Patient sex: M
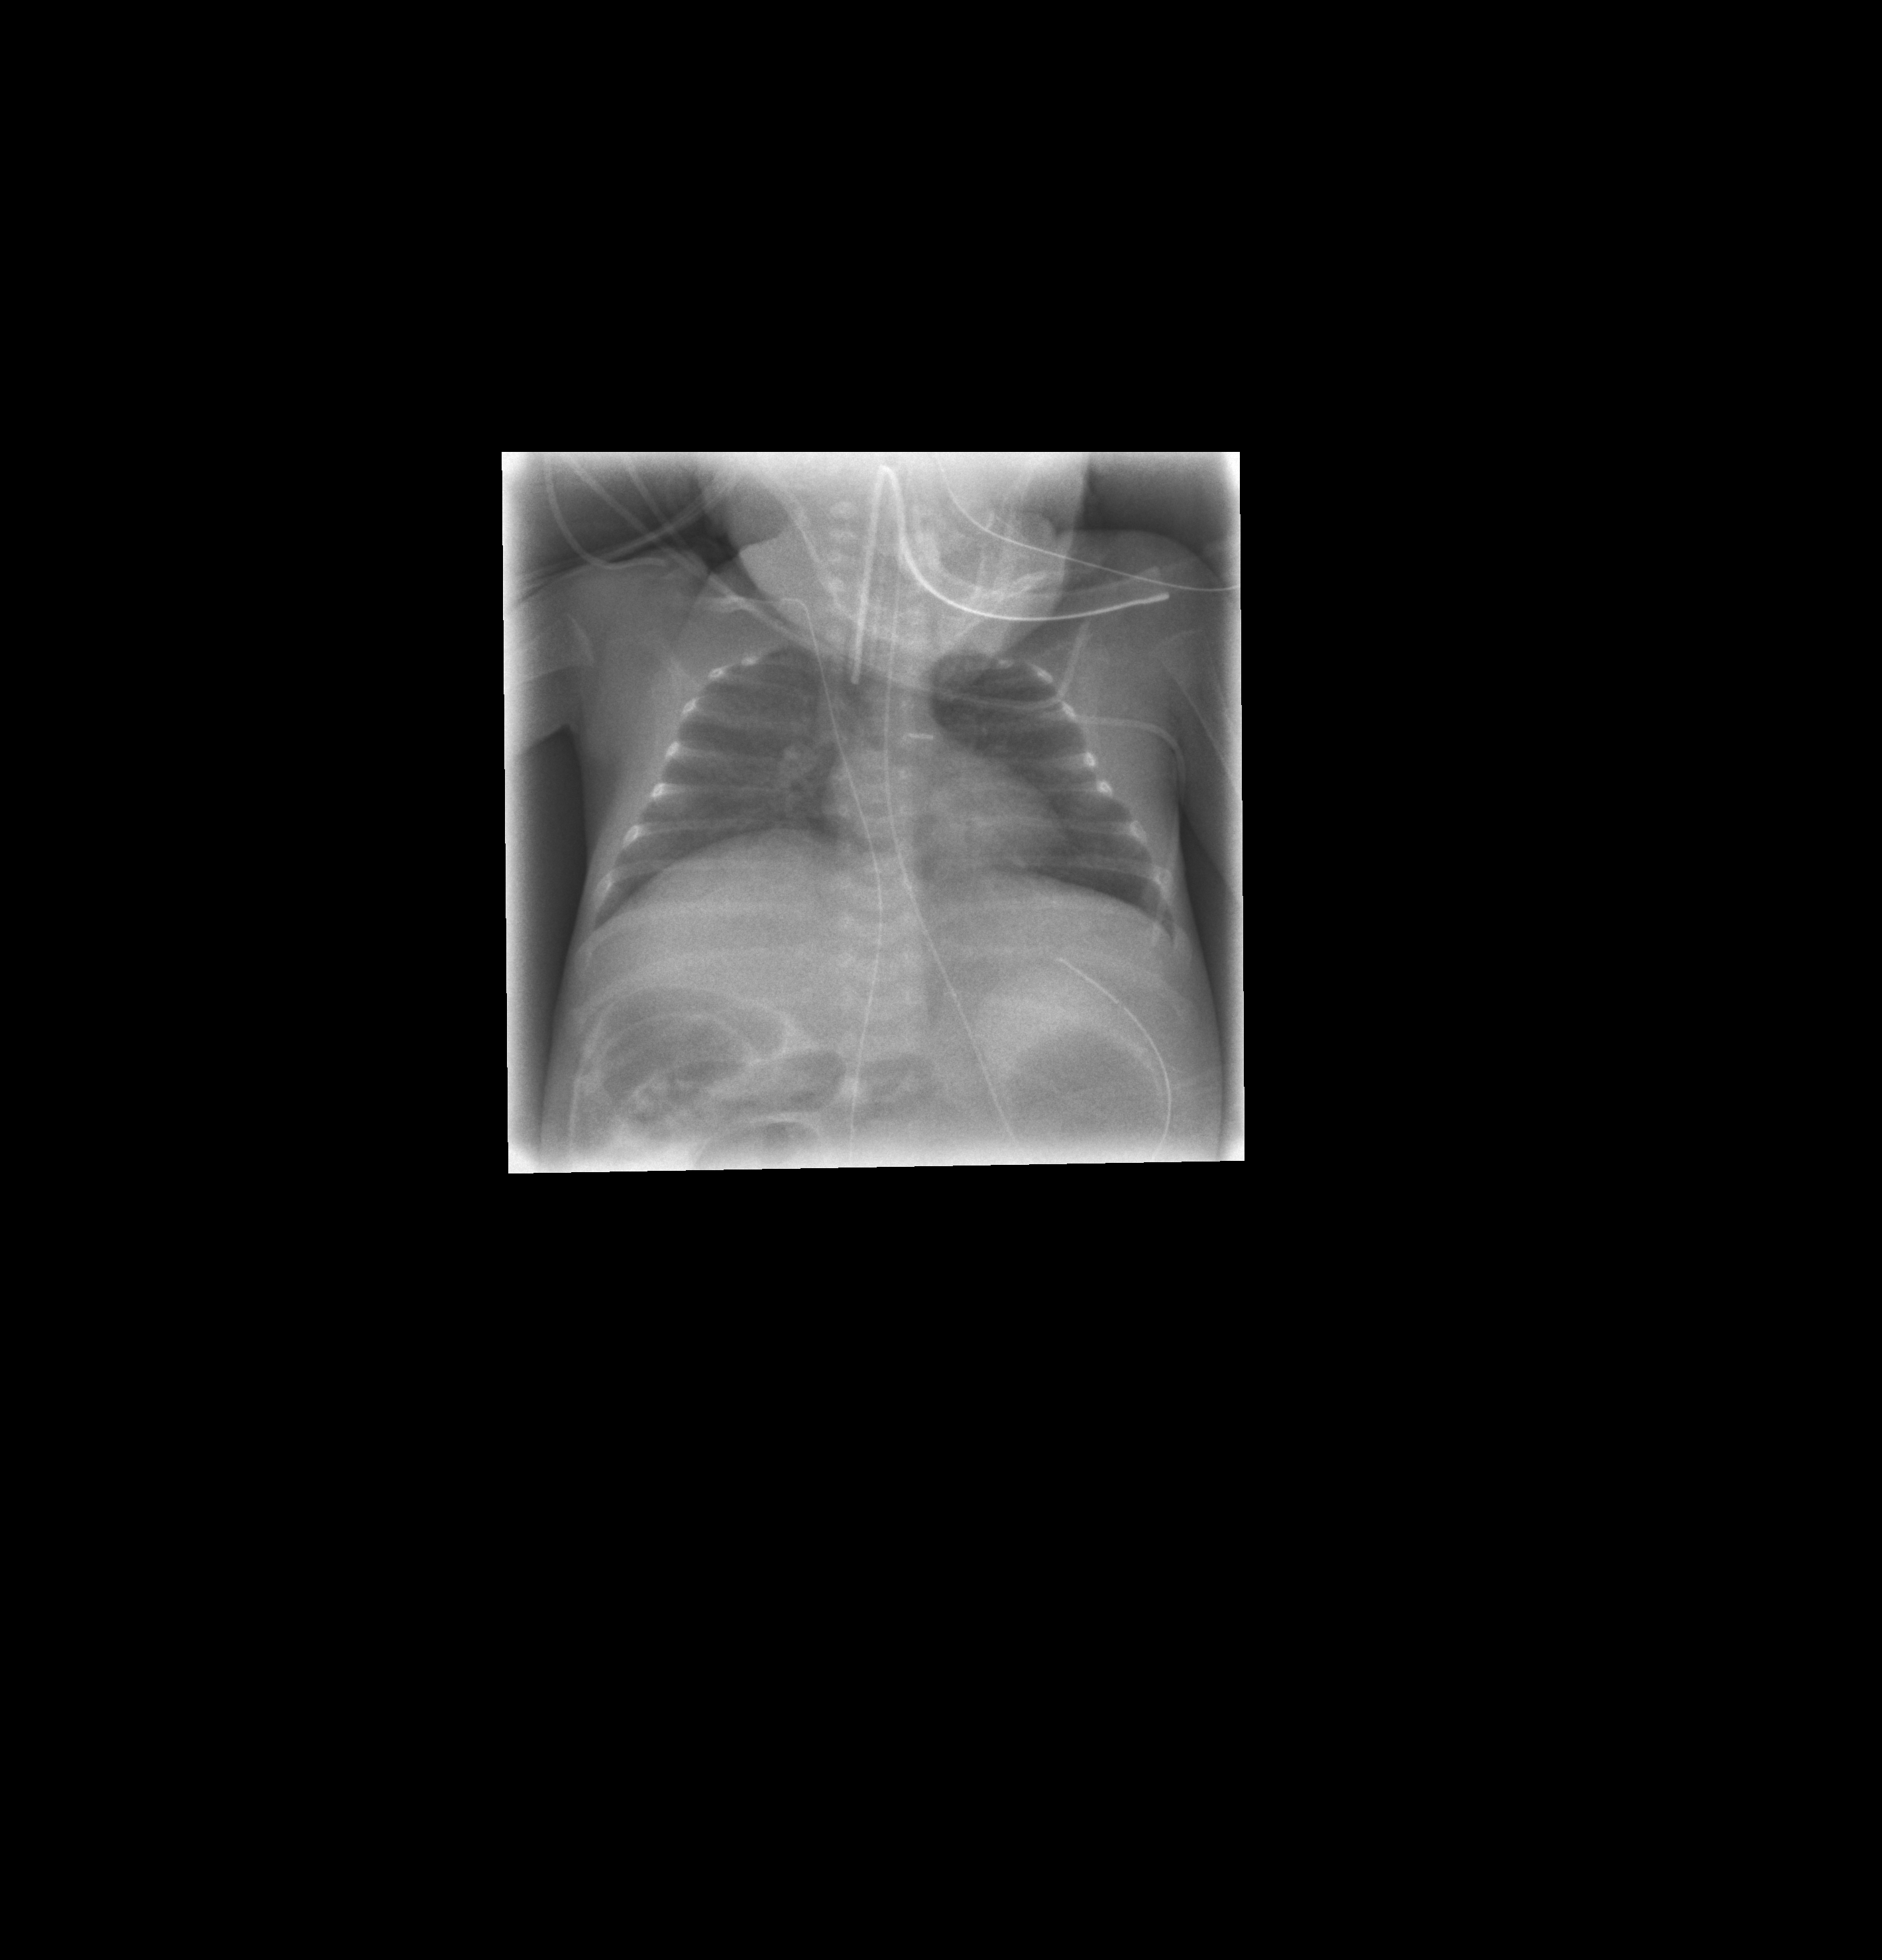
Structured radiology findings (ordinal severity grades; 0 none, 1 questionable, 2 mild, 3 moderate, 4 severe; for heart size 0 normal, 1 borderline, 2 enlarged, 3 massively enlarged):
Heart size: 0
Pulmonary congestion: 0
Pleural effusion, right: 0
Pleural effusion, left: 0
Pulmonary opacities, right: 2
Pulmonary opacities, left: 2
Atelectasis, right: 0
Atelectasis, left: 0